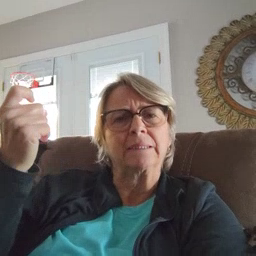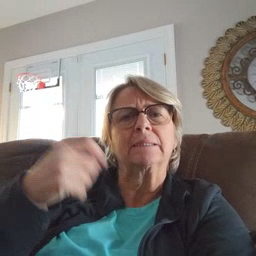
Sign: because